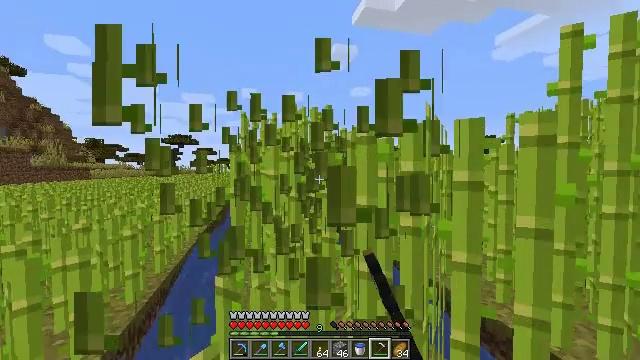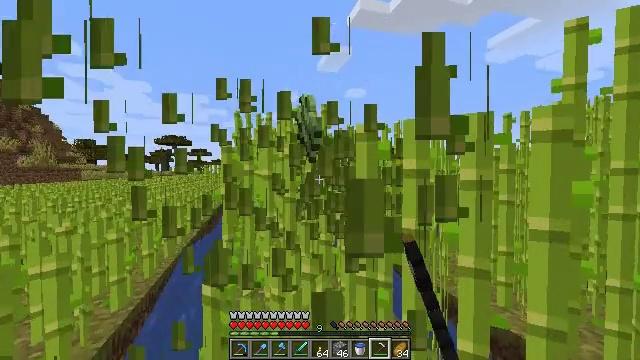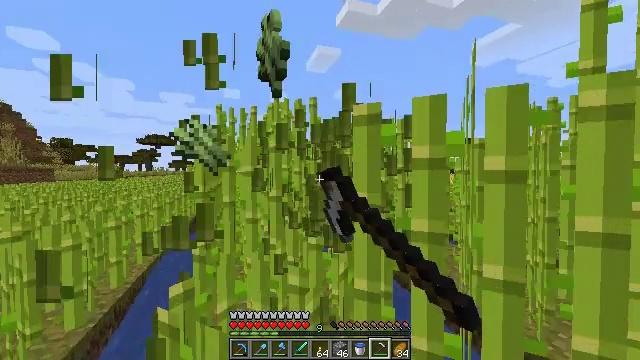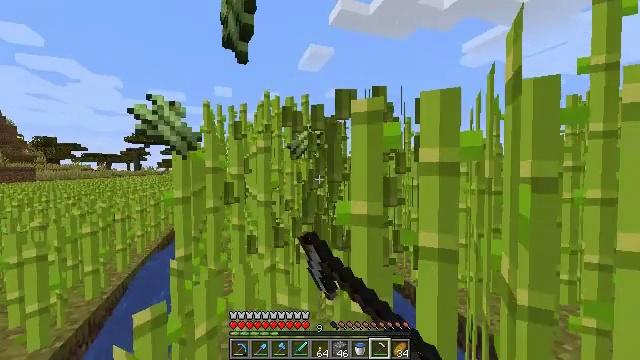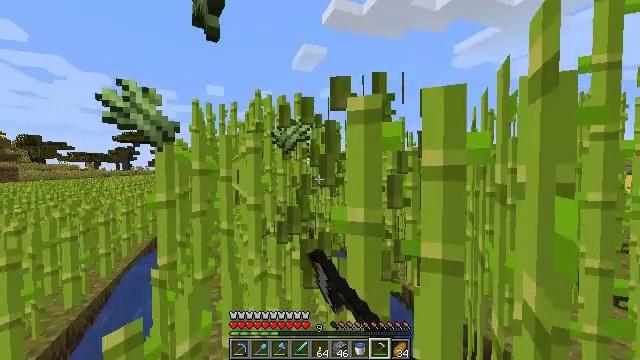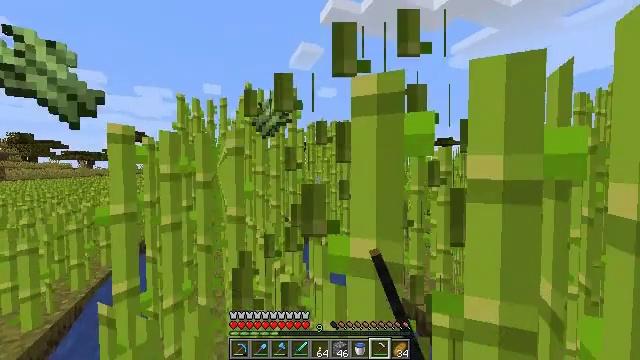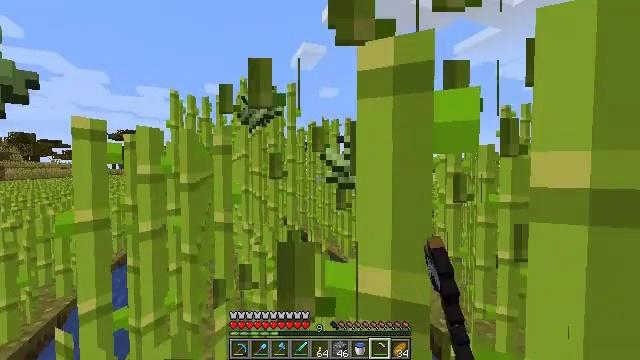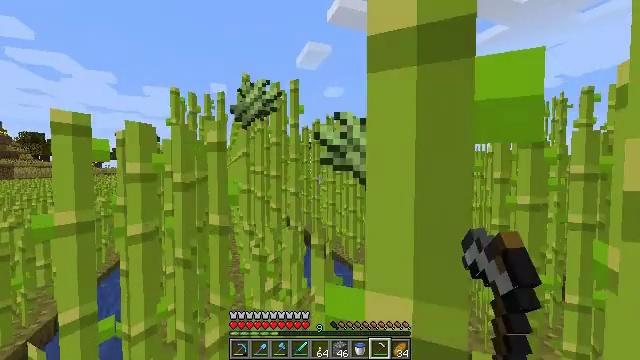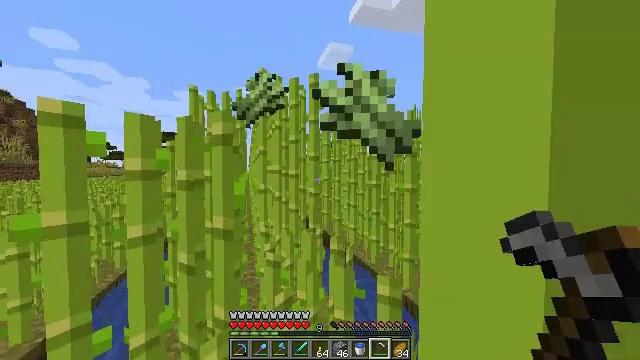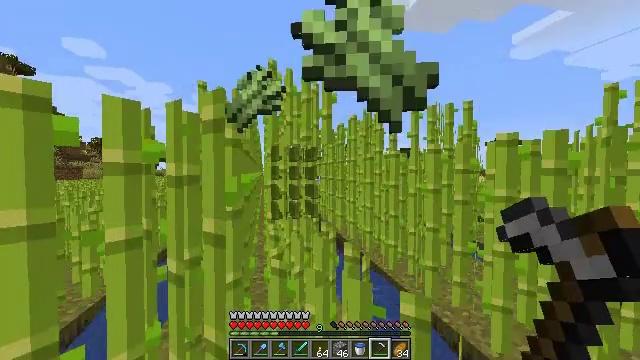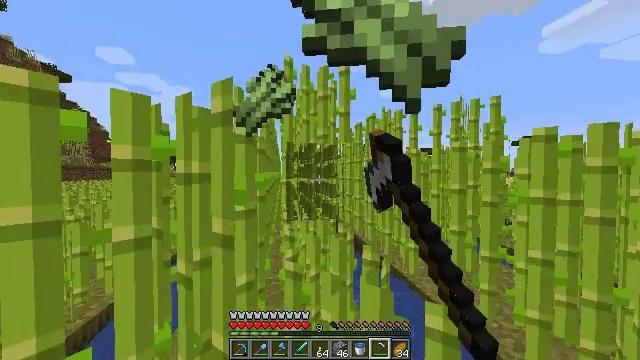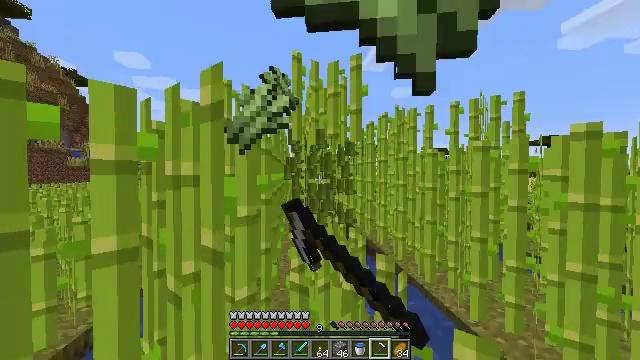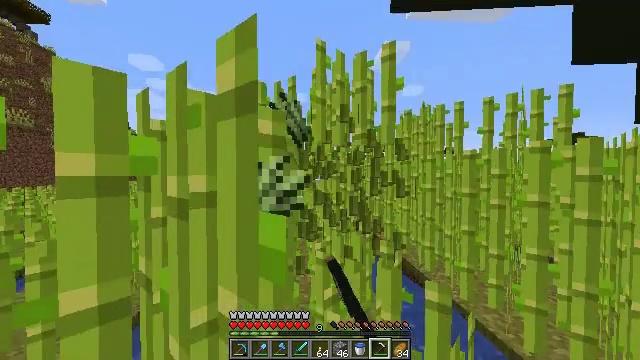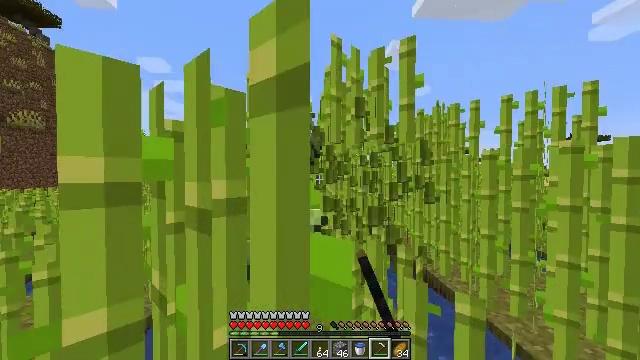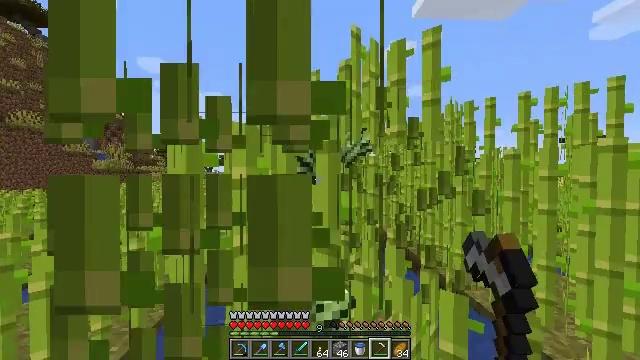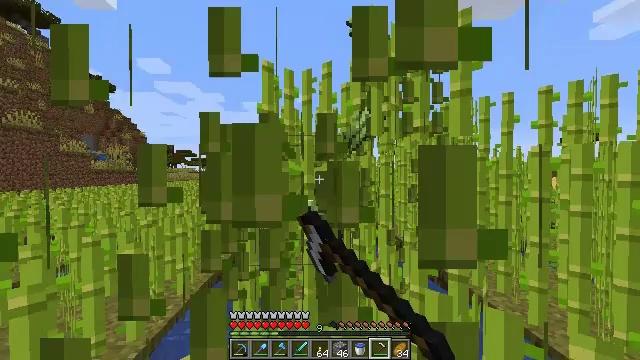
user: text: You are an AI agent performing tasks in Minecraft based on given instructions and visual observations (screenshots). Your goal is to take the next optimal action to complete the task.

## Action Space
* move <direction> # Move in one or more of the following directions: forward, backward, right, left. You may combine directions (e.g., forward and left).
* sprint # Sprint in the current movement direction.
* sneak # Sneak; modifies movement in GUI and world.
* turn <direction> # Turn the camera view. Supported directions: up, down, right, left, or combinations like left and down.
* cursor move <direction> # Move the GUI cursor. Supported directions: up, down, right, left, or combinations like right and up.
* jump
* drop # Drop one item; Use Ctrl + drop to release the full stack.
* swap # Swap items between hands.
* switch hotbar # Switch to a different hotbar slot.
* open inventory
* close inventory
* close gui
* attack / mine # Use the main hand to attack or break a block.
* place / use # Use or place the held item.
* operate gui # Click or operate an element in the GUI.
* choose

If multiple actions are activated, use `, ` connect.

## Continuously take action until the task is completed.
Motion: motion action
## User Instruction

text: Cut down the sugar cane stalks.
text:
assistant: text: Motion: move forward, turn right, attack / mine
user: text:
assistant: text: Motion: move forward, turn right, attack / mine
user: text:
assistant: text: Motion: move forward, turn right, attack / mine
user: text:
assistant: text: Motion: move forward, turn right, attack / mine
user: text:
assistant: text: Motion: move forward, attack / mine
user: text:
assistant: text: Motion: move forward, attack / mine
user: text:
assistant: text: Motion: move forward, turn left, attack / mine
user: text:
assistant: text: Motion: move forward, turn left, attack / mine
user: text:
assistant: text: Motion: move forward, turn left, attack / mine
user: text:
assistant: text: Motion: move forward, turn left, attack / mine
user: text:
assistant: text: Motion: move forward and move left, turn left, attack / mine
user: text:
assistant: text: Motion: move forward and move left, turn left, attack / mine
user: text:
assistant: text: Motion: move forward and move left, turn left, attack / mine
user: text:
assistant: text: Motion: move forward and move left, attack / mine
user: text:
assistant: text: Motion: move forward, attack / mine
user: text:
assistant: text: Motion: move forward, turn right, attack / mine
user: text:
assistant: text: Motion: move forward, turn right, attack / mine
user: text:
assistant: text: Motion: move forward, turn right, attack / mine
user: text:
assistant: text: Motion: move forward, attack / mine
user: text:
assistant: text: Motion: move forward, attack / mine
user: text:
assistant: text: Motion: move forward, attack / mine
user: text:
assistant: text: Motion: move forward, attack / mine
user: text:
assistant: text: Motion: move forward, attack / mine
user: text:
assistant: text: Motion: move forward, attack / mine
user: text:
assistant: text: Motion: move forward and move left, attack / mine
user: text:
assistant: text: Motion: move forward and move left, turn left, attack / mine
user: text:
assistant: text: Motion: move forward and move left, turn left, attack / mine
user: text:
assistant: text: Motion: move forward and move left, attack / mine
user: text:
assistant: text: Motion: move forward, attack / mine
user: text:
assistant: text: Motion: move forward, attack / mine